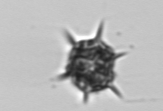
Label: Dictyocha